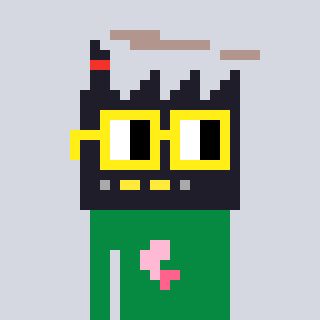
a pixel art character with square yellow glasses, a factory-shaped head and a green-colored body on a cool background